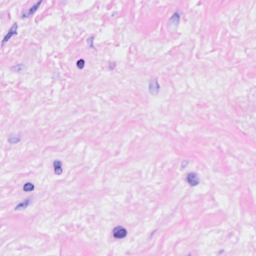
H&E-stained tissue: Breast